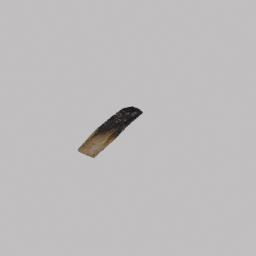
Label: nature